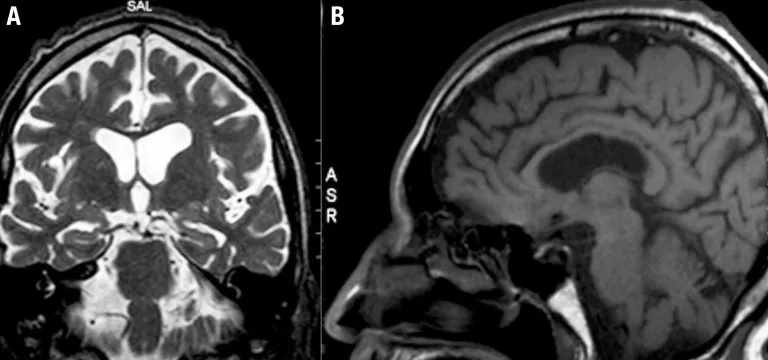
Brain MRI showing: [A] (T2-weighted coronal section) mild hippocampal atrophy; [B] (sagittal T1 section) demonstrates: mild cerebellar and posterior callosum atrophy.
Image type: radiology (mri)